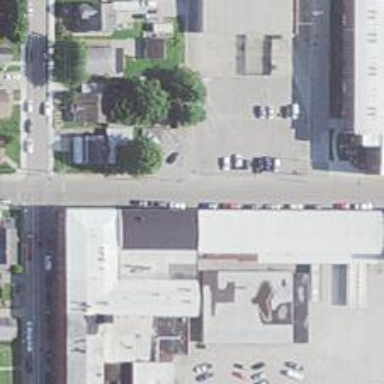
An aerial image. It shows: Alleyway designated as service road.